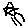
Label: star